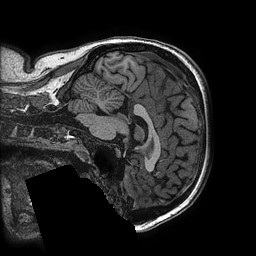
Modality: T1w
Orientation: sagittal
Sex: female
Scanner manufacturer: ge
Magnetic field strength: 3 T
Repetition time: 0.0077 s
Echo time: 0.003436 s